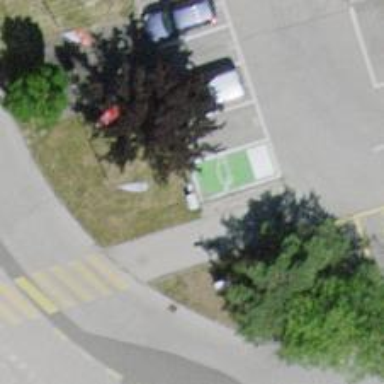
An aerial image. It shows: Charging station.